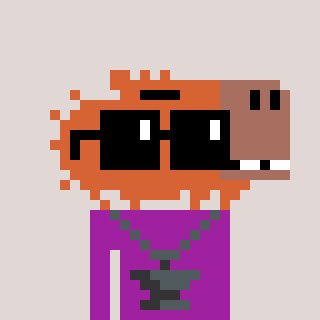
a pixel art character with square black sunglasses, a capybara-shaped head and a magenta-colored body on a warm background